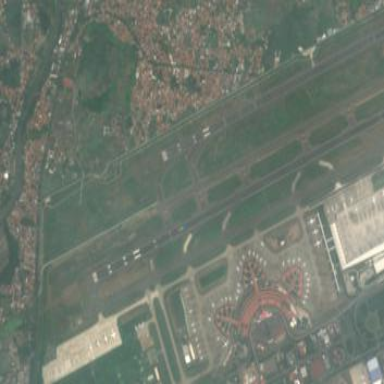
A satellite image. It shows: Runway in airport area.